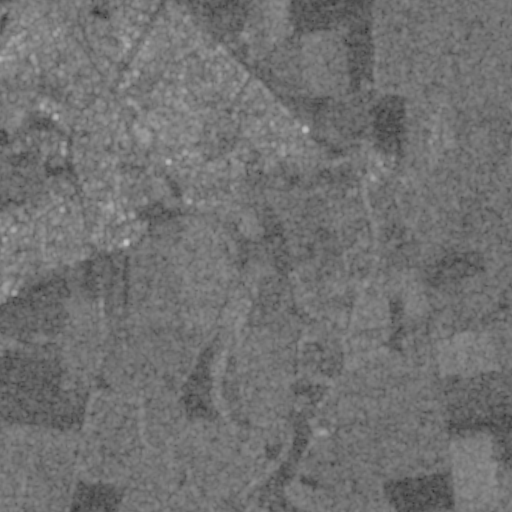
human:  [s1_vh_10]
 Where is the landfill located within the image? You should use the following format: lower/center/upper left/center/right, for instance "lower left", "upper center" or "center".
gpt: The landfill is located in the upper left of the image.
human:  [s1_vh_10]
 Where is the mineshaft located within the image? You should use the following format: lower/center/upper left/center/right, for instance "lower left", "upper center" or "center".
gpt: The mineshaft is located in the upper left of the image.
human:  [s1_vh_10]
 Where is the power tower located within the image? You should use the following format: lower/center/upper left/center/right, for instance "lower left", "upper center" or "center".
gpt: The power tower is located in the right of the image.
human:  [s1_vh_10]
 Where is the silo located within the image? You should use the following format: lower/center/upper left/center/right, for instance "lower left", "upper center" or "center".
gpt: The silo is located in the upper right of the image.
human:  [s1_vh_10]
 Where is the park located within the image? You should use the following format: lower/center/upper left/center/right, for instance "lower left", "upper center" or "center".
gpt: There is no park in the image.

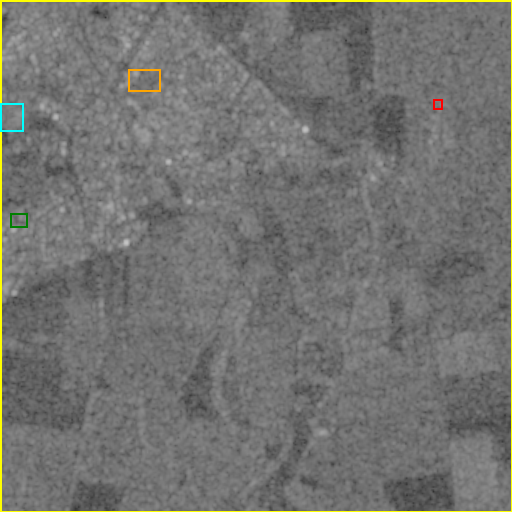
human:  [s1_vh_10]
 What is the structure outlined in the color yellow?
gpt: The structure outlined in yellow is a crop field.
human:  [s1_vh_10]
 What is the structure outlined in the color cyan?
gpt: The structure outlined in cyan is a landfill.
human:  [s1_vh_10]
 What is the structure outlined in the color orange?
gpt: The structure outlined in orange is a park.
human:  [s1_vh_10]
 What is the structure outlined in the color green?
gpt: The structure outlined in green is a parking lot.
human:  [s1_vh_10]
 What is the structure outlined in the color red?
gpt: The structure outlined in red is a power substation.
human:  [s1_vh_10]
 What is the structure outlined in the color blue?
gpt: There is no blue outline.